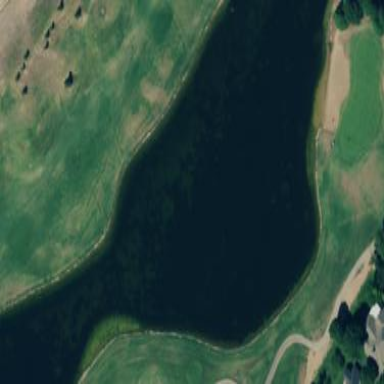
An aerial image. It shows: Beautiful lake surrounded by nature.